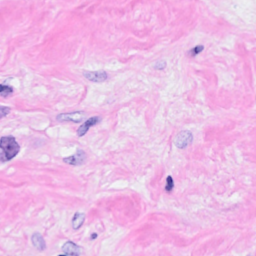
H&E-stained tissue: Breast